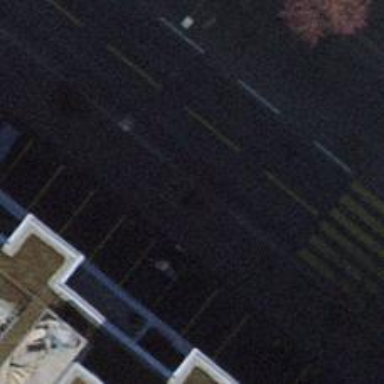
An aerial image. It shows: Tree-lined avenue.